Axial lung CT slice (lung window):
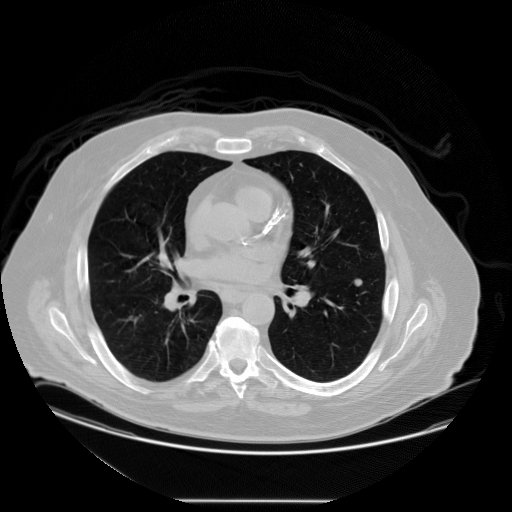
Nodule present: yes
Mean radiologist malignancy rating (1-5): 2.75